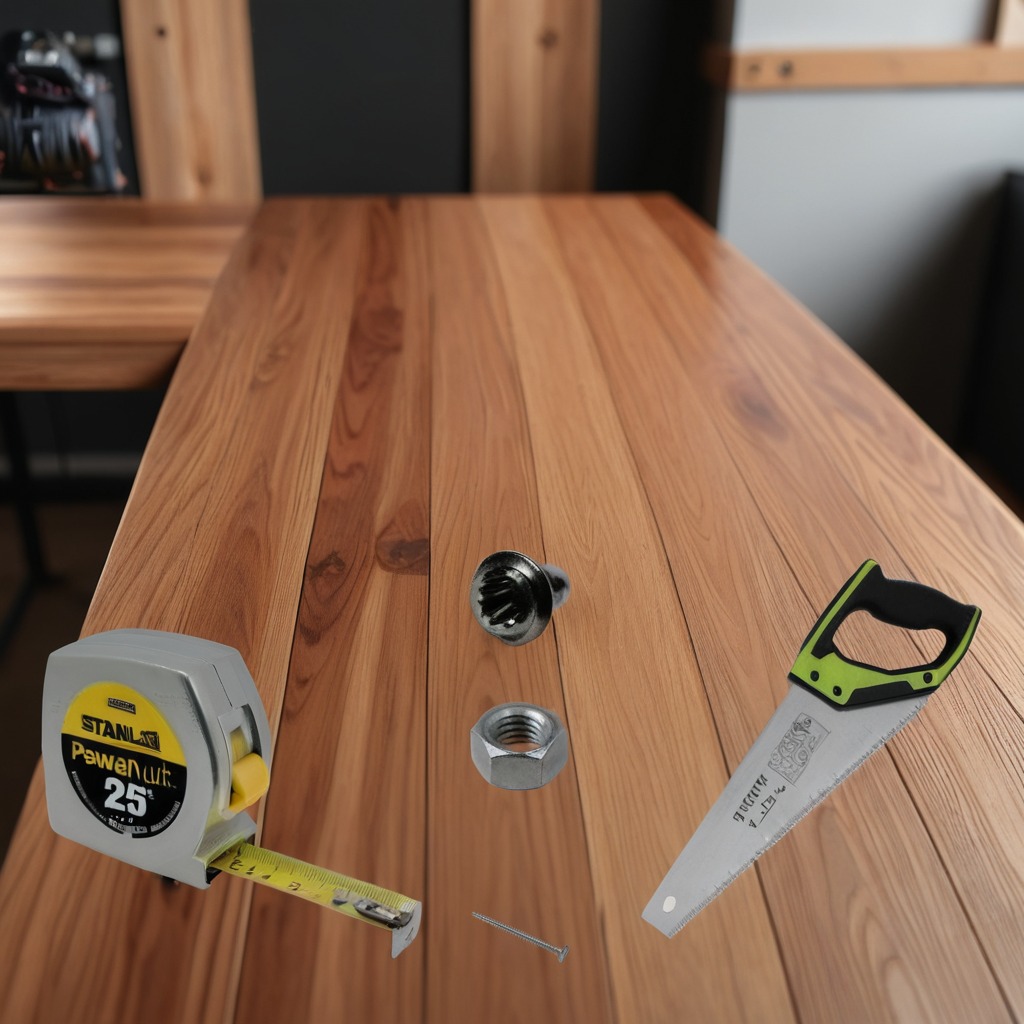
A measuring tape, a metal machine screw, an iron nail, a handheld metal saw, and a metal nut are lying on the wooden table.